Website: walmart
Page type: customer-info-address
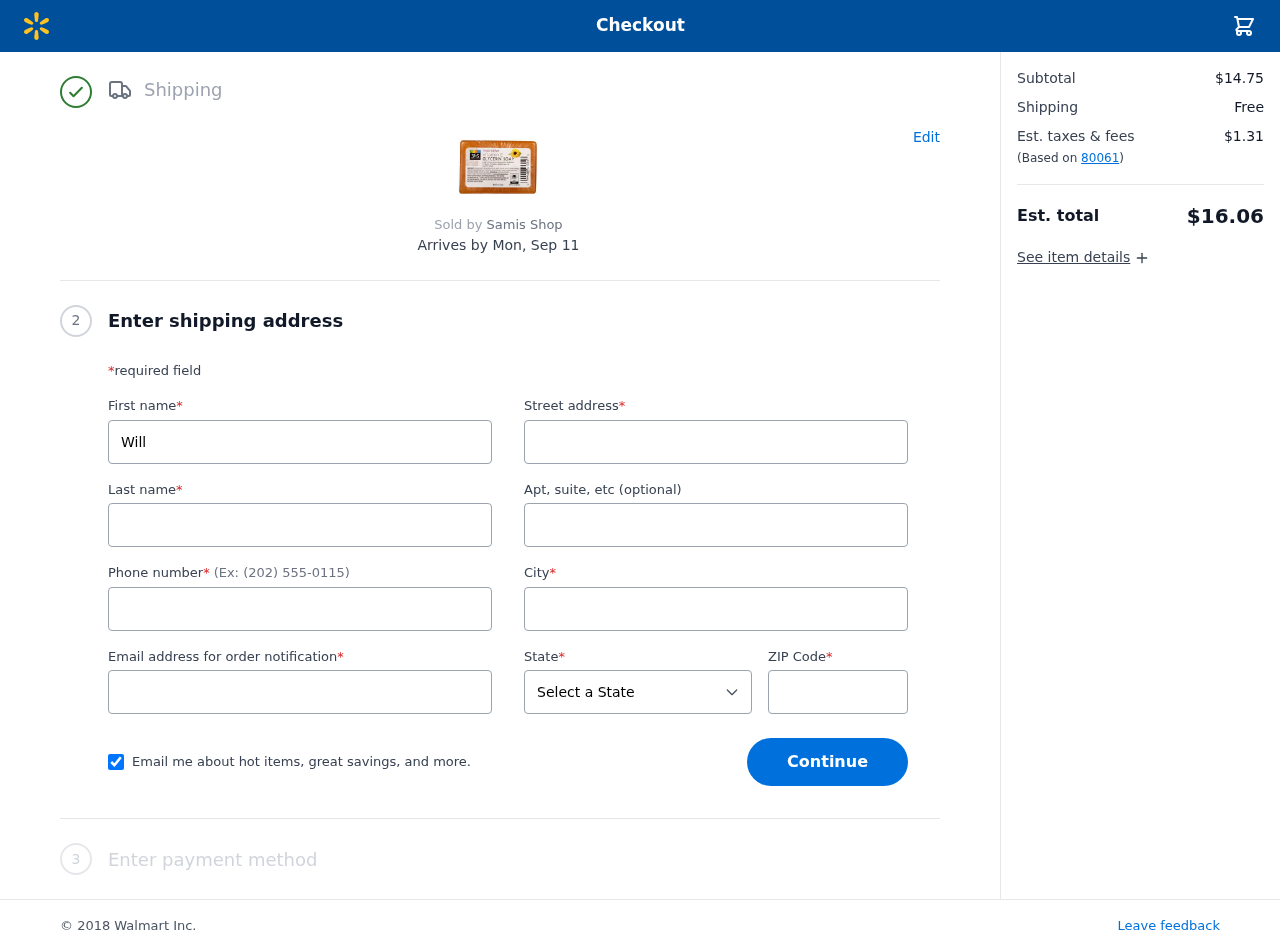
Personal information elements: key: PII_CITY
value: East Matthewland
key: PII_EMAIL
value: william.collins@gmail.com
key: PII_FIRSTNAME
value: William
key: PII_LASTNAME
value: Collins
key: PII_PHONE
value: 4509445981
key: PII_POSTCODE
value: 80061
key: PII_STATE
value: Oregon
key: PII_STREET
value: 63479 Garza Landing
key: PII_STREET2
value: Apt. 278
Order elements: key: ORDER_DELIVERY_DATE
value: Mon, Sep 11
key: ORDER_SUBTOTAL
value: $14.75
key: ORDER_SHIPPING_COST
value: Free
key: ORDER_TAX
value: $1.31
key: ORDER_TOTAL
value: $16.06